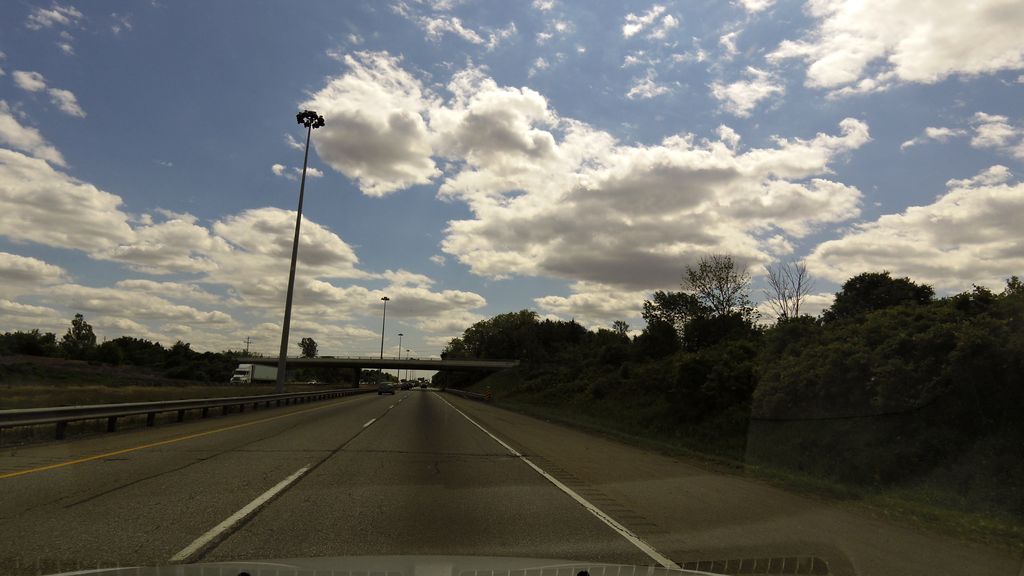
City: hamilton